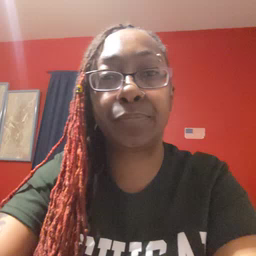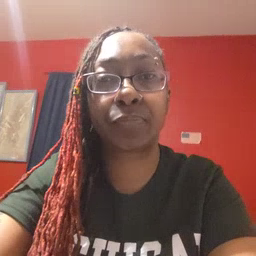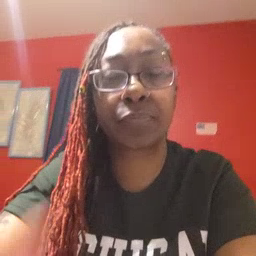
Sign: every